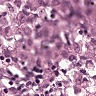
Metastatic tissue present: yes